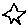
Label: star